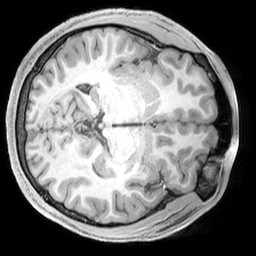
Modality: T1w
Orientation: axial
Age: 19
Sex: male
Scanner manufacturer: siemens
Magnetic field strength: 3 T
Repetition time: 2.3 s
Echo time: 0.00226 s